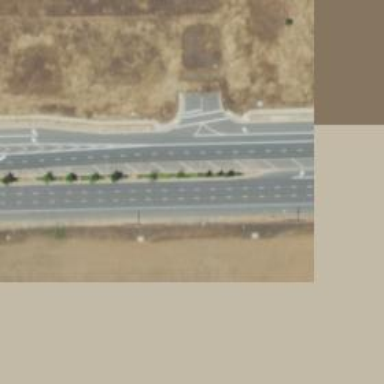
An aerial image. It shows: Secondary link road.